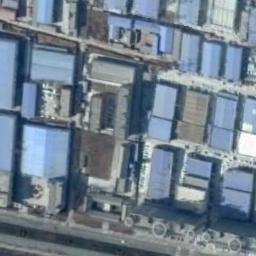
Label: industrial_area